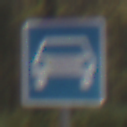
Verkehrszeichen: Kraftfahrstrasse
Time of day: MorningAfternoon
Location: Outdoor (Nature)
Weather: Overcast
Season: Autumn
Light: Natural